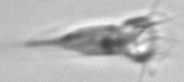
Label: Tintinnina